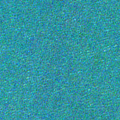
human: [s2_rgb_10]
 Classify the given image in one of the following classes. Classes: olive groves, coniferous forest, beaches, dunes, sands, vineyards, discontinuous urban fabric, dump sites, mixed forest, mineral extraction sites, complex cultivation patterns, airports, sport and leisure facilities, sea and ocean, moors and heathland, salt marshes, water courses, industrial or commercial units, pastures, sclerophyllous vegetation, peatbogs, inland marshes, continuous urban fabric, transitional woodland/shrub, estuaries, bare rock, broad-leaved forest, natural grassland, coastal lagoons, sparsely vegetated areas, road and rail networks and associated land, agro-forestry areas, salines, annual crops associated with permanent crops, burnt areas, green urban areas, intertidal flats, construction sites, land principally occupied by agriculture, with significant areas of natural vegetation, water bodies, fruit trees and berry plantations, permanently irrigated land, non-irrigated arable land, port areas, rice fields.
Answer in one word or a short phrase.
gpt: sea and ocean